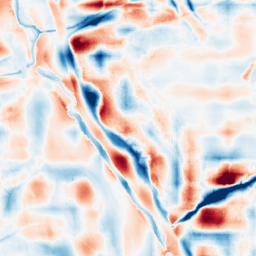
Category: wavelet
Decomposition family: wavelet_reverse_biorthogonal
Decomposition parameters: wavelet: rbio5.5
level: 5
Upsampling method: lanczos
Upsampling parameters: scale: 2
Upsampling scale: 2